Question: In TFS (We are using 2012) why is the default to convert your source folder to a branch?

I really don't consider the source a branch. What, if any, advantages/disadvantages does this have?
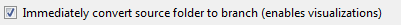
Answer: I'm not sure what you mean by "I don't consider the source a branch" the source folder by definition becomes a branch as soon as you create a branch from it. The target folder is also a branch which is a child of the source branch.
There are no disadvantages to enabling this. Regardless of whether you have this enabled or not the Source and Target will have a branching relationship and you will be able to merge changes between the 2 branches.
If you have this box enabled, as well as being able to merge between source and target you will also be able to use the branch visualisation tools in Visual Studio. These tools are usefull when you want to understand how your code will flow between branches and the merge relationships.